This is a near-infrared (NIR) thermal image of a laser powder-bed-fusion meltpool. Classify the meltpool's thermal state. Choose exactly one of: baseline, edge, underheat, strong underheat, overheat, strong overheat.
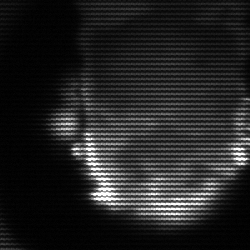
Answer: baseline